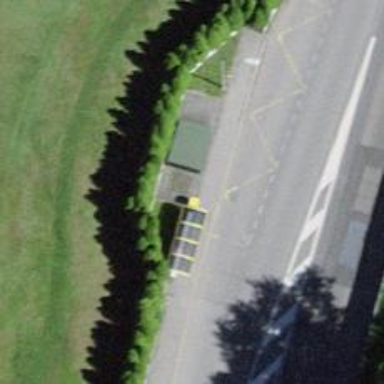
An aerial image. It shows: Bus stop along the road.